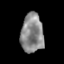
Tissue: skin
Cell type: Epithelial cells
Senescence score: 0.2027
Nuclear area (px): 861
Mean DAPI intensity: 138.193